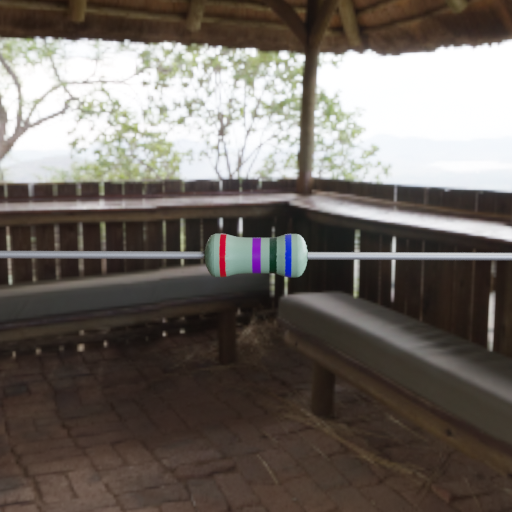
Resistor colour bands (in order): red, violet, black, blue